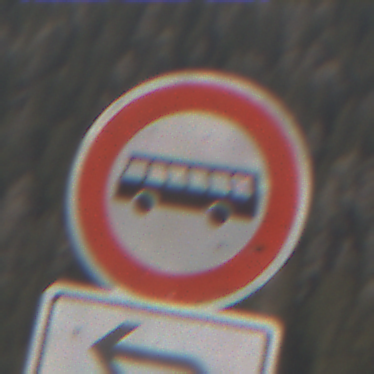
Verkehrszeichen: VerbotKraftomnibusse
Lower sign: RichtungsangabeDurchPfeile2
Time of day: Midday
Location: Outdoor (Nature)
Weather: PartlyCloudy
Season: NotSpecified
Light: Natural